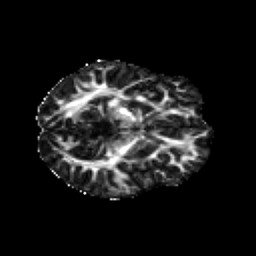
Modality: FA
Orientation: axial
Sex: female
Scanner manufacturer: siemens
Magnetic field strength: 3 T
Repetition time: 5 s
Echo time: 0.071 s